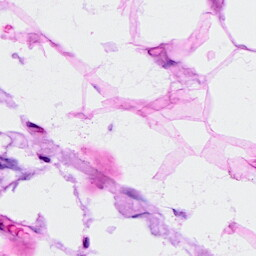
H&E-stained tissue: Breast